Question:
There is a file called icon-searchfield.png listed in the list of icon I can find.
It's deep inside a project.
I want to find them. However, I don't know where. I want to get rid reference to that image because a new image is already there.
I browse open all the groups in project navigator and couldn't find it.
I open project.pbxproj file and couldn't find icon-searchfield.png. So how in the earth it shows on the drop down boxes?
I am supposed to use a file with the same name for a picture and existing file with the same name seems to get in the way.
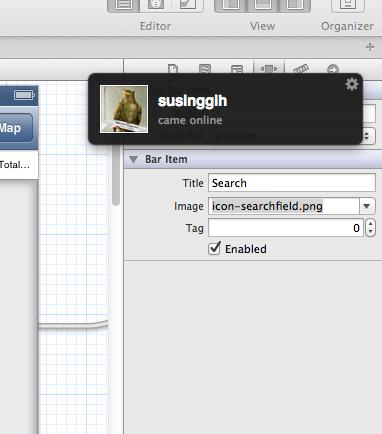
Answer: Go to the project navigator on left side of Xcode and try searching at bottom left corner of Xcode for this image name. If it is present anywhere in the project, it will automatically open that group and will show up there.